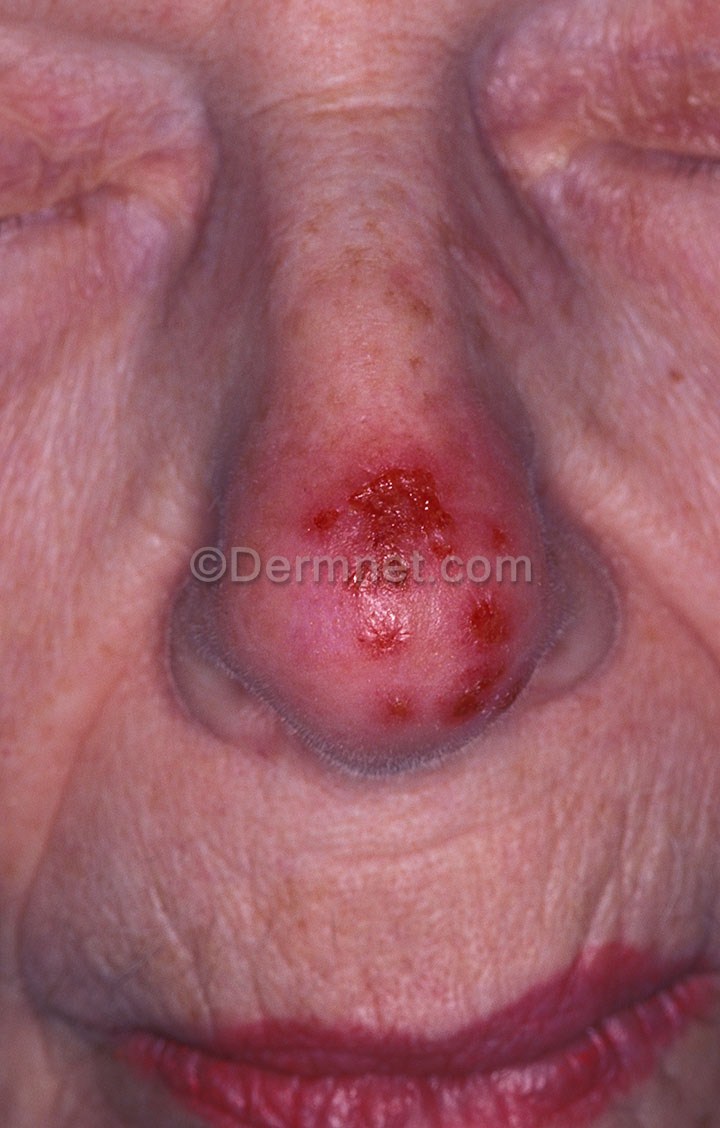
Disease: Warts Molluscum and other Viral Infections